Question: I need a for loop to call an image. I knew how to call the image via an array so I set up a basic array with the image link in it. I can't seem to get it to work though. below is the relevant javascript and the image of what is trying to be accomplished
'''
function icon(x) {
var img = new Array();
img[0] = {img:"img/icon1.gif"};
var icon =" <img src='" + img[x].img + "'>";
for(var i=30; i<31; i++) {
document.getElementById("answer").innerHTML += icon + i;
}
}
'''

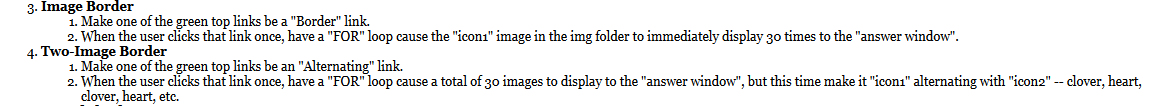
Answer: If you want to keep calling the icons from an array like the way you currently are, you can use something like this. However, like @lwalden said, you don't need to use an array.
'''
function icon(){
var img = new Array();
img[0] = {img: "img/icon1.gif"};
var icon = img[0];
for(var i=0; i < 30; i++){
document.getElementById("answer").innerHTML += i+1 + ' ' + icon + '<br />';
}
}
function icon2(){
var img = new Array();
img[0] = {img: "img/icon1.gif"};
img[1] = {img: "img/icon2.gif"};
for(var i=0; i < 30; i++){
if(i % 2 == 0)
icon = img[0];
else
icon = img[1];
document.getElementById("answer").innerHTML += i+1 + ' ' + icon + '<br />';
}
}
// Prints the specified icon 30 times
icon();
// Alternates icon 1 and 2 30 times
icon2();
'''
The output will also display which increment you're on. The second function is fairly similar except it just checks whether the current increment is even or odd with the modulus('%') operator. It will print icon 1 on the first increment (starting at 0) and icon 2 on the second increment and alternate respectively.